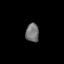
Tissue: lung
Cell type: Myeloid cells
Senescence score: 0.2265
Nuclear area (px): 241
Mean DAPI intensity: 115.983